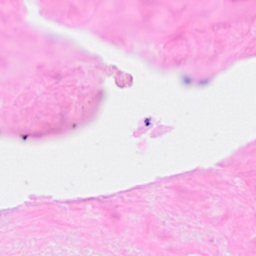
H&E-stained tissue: Breast